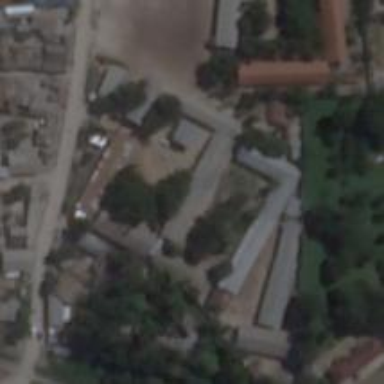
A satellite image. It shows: School.